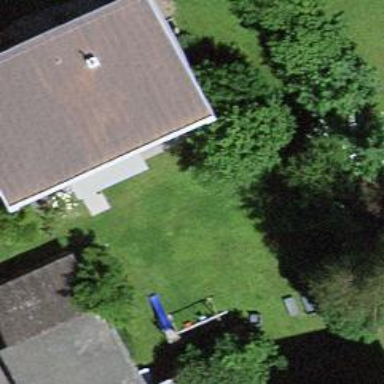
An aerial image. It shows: Residential building.